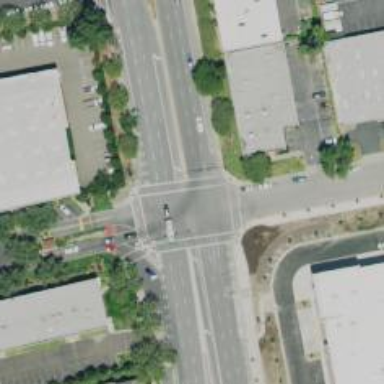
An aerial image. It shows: Solid stop line on the road.